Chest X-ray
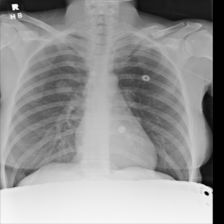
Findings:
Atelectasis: negative
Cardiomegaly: negative
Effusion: negative
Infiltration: negative
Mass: negative
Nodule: negative
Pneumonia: negative
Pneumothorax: negative
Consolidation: negative
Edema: negative
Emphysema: negative
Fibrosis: negative
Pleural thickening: negative
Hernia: negative